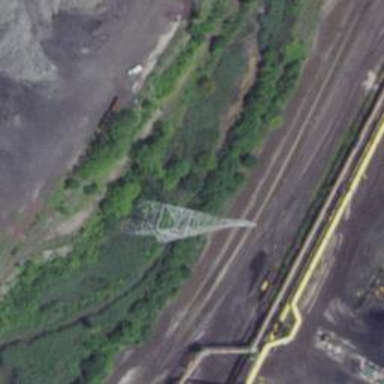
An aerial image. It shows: Extra tall lattice tower used for crossing the river.